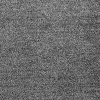
Atmospheric dust classification: dusty